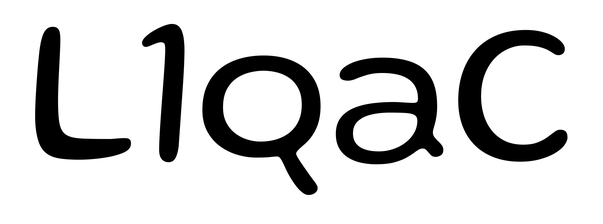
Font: Gluten_Light